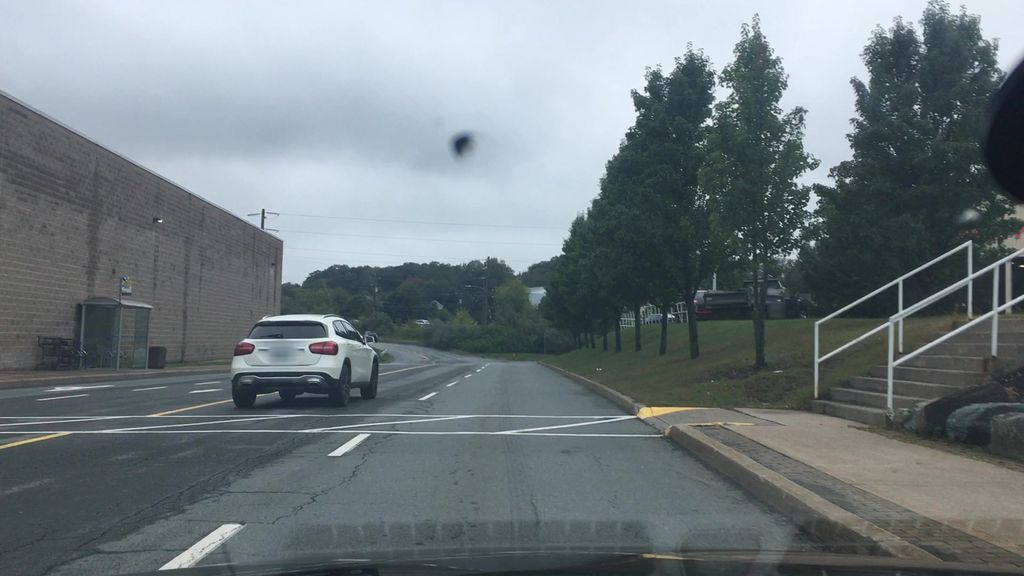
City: halifax